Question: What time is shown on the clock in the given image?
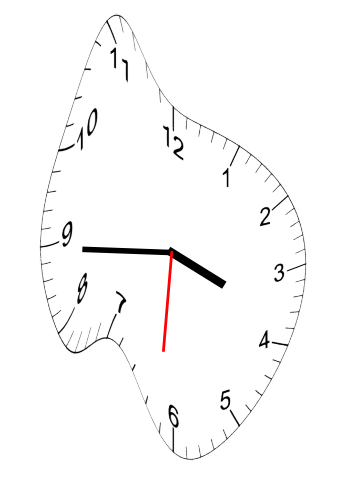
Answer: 03:44:31